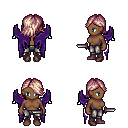
a pixel art fantasy rpg character, female body template, human, dark skin, purple wings, metal pants, white blonde swoop hairstyle, maroon shoes, dagger, four views (front, back, left, right), 2x2 character sprite sheet, small pixel art, hard edges, no anti-aliasing